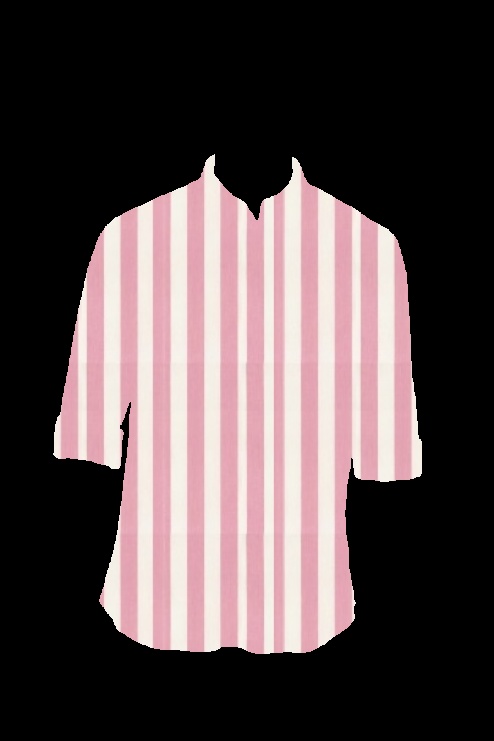
pink white stripe tee